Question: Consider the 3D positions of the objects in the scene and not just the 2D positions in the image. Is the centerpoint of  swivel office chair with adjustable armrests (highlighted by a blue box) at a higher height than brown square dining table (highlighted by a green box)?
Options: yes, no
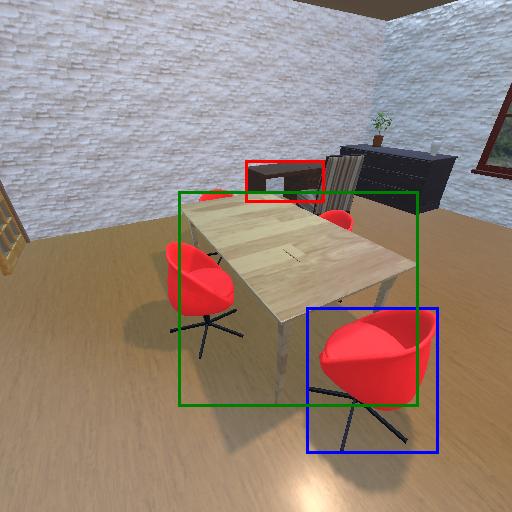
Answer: yes